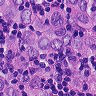
Metastatic tissue present: yes